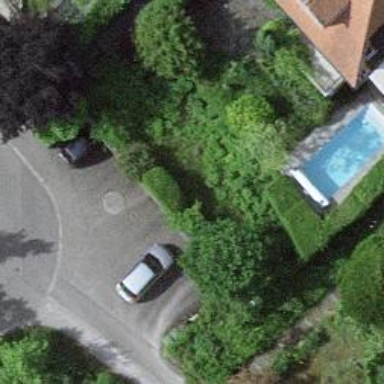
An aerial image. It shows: Group of garages.